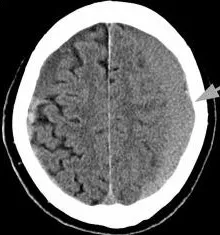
Head computed tomography (CT) and cervical spine magnetic resonance imaging (MRI). Axial CT of the head before.
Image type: radiology (ct)